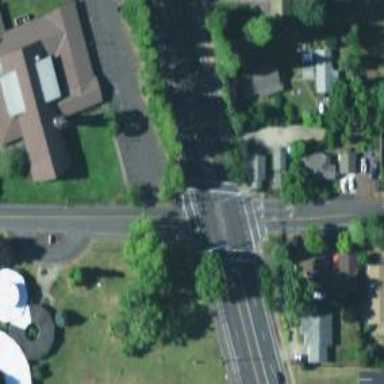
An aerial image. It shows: Solid stop line on the road.